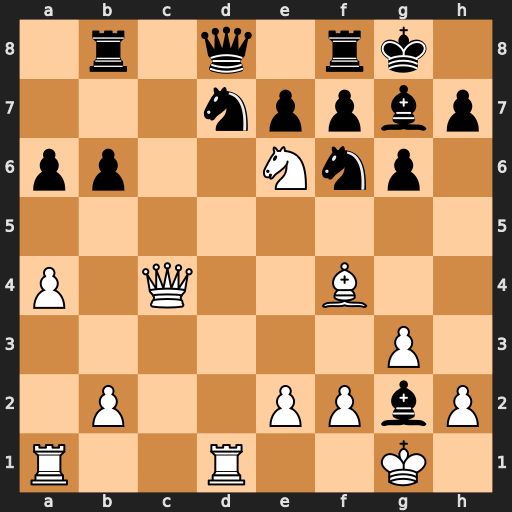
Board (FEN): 1r1q1rk1/3nppbp/pp2Nnp1/8/P1Q2B2/6P1/1P2PPbP/R2R2K1
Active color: w
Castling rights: -
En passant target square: -
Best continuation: Nxd8 Bd5 Rxd5